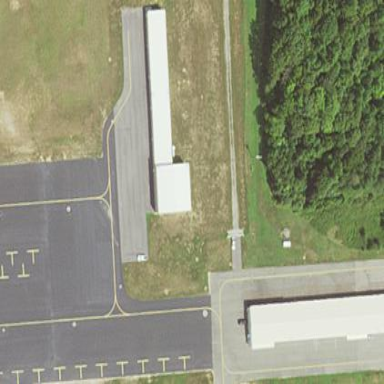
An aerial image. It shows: Apron at the airport.